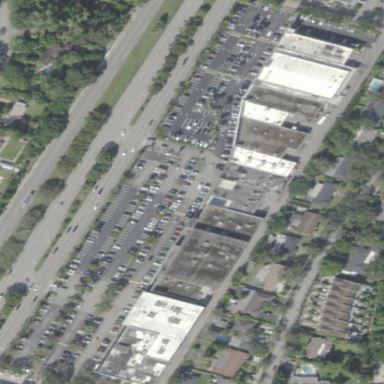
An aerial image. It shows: Parking area with asphalt surface.